Question: You may not be able to tell that much but for some reason a few of the characters are being offset somehow, due to a flaw in my algorithm...If someone could figure out what is causing it, I would really appreciate it and any critique is welcome as I'm still very new at java.

Edit: If you look at the image above it's the E that is offset in WE on the left and right side
Edit: I think it may be in my calculation of the size of text vs size of circle
Edit: Ok so when I enter 600 for width and height everything seems to fall in place, but as it gets smaller from say 250 for example the characters start becoming more offset and overlapping
Main class:
'''
import javafx.application.Application;
import javafx.geometry.Insets;
import javafx.geometry.Pos;
import javafx.scene.Scene;
import javafx.scene.layout.GridPane;
import javafx.stage.Stage;
/**
* Created by John on 7/11/2014.
*/
public class Prog14_05 extends Application {
@Override
public void start(Stage primaryStage) {
// Create Pane
circularText phrase = new circularText("WE ARE ANONYMOUS, " +
"WE ARE LEGION, WE DO NOT FORGIVE, WE DO NOT FORGET ",
480, 480);
// Place clock and label in border pane
GridPane pane = new GridPane();
pane.setPadding(new Insets(phrase.getTextSize() * 2));
pane.setAlignment(Pos.CENTER);
pane.setStyle("-fx-background-color: black");
pane.getChildren().add(phrase);
// Create a scene and place it in the stage
Scene scene = new Scene(pane);
primaryStage.setTitle("Exercise14_05");
primaryStage.setScene(scene);
primaryStage.show();
}
}
'''
circularText Class:
'''
import javafx.scene.layout.Pane;
import javafx.scene.paint.Color;
import javafx.scene.shape.Circle;
import javafx.scene.text.Font;
import javafx.scene.text.Text;
/**
* Created by John on 7/11/2014.
*/
public class circularText extends Pane {
double textSize = 30;
String string = "";
String fontName = "";
Font font;
// Pane's width and height
private double w = 250, h = 250;
/** Create Constructor */
public circularText (String phrase, double w, double h) {
this.w = w;
this.h = h;
this.string = phrase;
textSize = (this.w / this.string.length()) * 2;
Font font = new Font("Times Roman", textSize);
paintText(this.string, this.font);
}
/** Set new font */
public void setFont(String name) {
Font font = new Font(name, textSize);
this.font = font;
this.fontName = name;
paintText(this.string, this.font);
}
/** Return textSize */
public double getTextSize() {
return this.textSize;
}
/** Set textSize */
public void setTextSize(double textSize) {
this.textSize = textSize;
Font font = new Font(fontName, textSize);
this.font = font;
paintText(this.string, this.font);
}
/** Return pane's width */
public double getW() {
return w;
}
/** Set pane's width */
public void setW(double w) {
this.w = w;
textSize = (this.w / this.string.length()) * 2;
paintText(this.string, this.font);
}
/** Return pane's height */
public double getH() {
return h;
}
/** Set pane's height */
public void setH(double h) {
this.h = h;
textSize = (this.w / this.string.length()) * 2;
paintText(this.string, this.font);
}
/** Paint the Letters */
protected void paintText(String phrase, Font font) {
// Initialize parameters
double radius = Math.min(w, h) * 0.8 * 0.5;
double centerX = w / 2;
double centerY = h / 2;
double size = radius / 4 - this.getTextSize();
// Draw circle
Circle circle = new Circle(centerX - size - textSize, centerY - size,
radius);
circle.setFill(null);
circle.setStroke(null);
getChildren().clear();
getChildren().add(circle);
// Place text in a circular pattern
int i = 0;
double degree = 360 / phrase.length();
for (double degrees = 0; i < phrase.length(); i++, degrees += degree) {
double pointX = circle.getCenterX() + circle.getRadius() *
Math.cos(Math.toRadians(degrees));
double pointY = circle.getCenterY() + circle.getRadius() *
Math.sin(Math.toRadians(degrees));
Text letter = new Text(pointX, pointY, phrase.charAt(i) + "");
letter.setFont(font);
letter.setFill(Color.LIME);
letter.setRotate(degrees + 90);
getChildren().add(letter);
}
}
}
'''
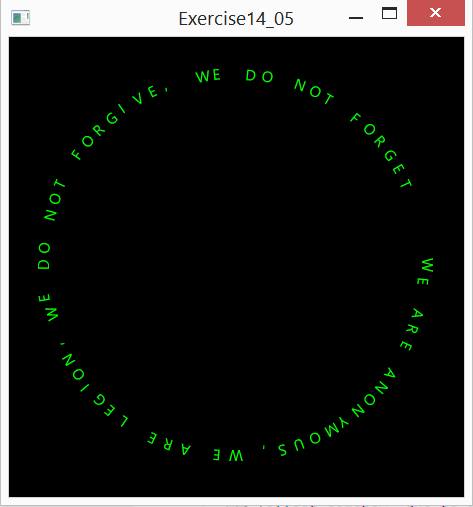
Answer: Alright here is what I got so far, let me know what you all think and what can be improved upon...
'''
import javafx.scene.layout.Pane;
import javafx.scene.paint.Color;
import javafx.scene.paint.Paint;
import javafx.scene.text.Font;
import javafx.scene.text.Text;
import javafx.scene.text.TextAlignment;
/**
* Created by John on 7/11/2014.
*/
public class CircularText extends Pane {
private double circleWidth;
private double circleHeight;
private double textSize;
private double textStartDegree;
private double textRotate;
private double gapSpacing;
private double offSetX;
private double offSetY;
private Font font;
private Paint textFill;
private String fontName;
final String text;
/** Default Constructor */
public CircularText(String text) {
this.circleWidth = 250;
this.circleHeight = 250;
this.text = text;
textSize = (this.circleWidth / this.text.length()) * 2;
this.font = new Font("Times Roman", textSize);
this.textFill = Color.BLACK;
this.textStartDegree = 240;
this.textRotate = 90;
this.gapSpacing = 0.975;
this.offSetX = 4;
this.offSetY = 3;
paintText(this.text, this.font);
}
/** Create Constructor */
public CircularText (String text, double w, double h) {
this.circleWidth = w;
this.circleHeight = h;
this.text = text;
textSize = (this.circleWidth / (this.text.length()) * 2);
this.font = new Font("Times Roman", textSize);
this.textFill = Color.BLACK;
this.textStartDegree = 240;
this.textRotate = 90;
this.gapSpacing = 0.975;
this.offSetX = 4;
this.offSetY = 3;
paintText(this.text, this.font);
}
/** Get font color */
public Paint getTextFill() {
return textFill;
}
/** Set font color */
public void setTextFill(Paint textFill) {
this.textFill = textFill;
this.font = new Font(fontName, textSize);
paintText(this.text, this.font);
}
/** Get starting position for text */
public double getTextStartDegree() {
return textStartDegree;
}
/** Set starting position for text */
public void setTextStartDegree(double textStartDegree) {
this.textStartDegree = textStartDegree;
this.font = new Font(fontName, textSize);
paintText(this.text, this.font);
}
/** Get letter rotation */
public double getTextRotate() {
return textRotate;
}
/** Set letter rotation */
public void setTextRotate(double textRotate) {
this.textRotate = textRotate;
this.font = new Font(fontName, textSize);
paintText(this.text, this.font);
}
/** Get spacing between ending and beginning of phrase */
public double getGapSpacing() {
return gapSpacing;
}
/** Set spacing between ending and beginning of phrase */
public void setGapSpacing(double gapSpacing) {
this.gapSpacing = gapSpacing;
this.font = new Font(fontName, textSize);
paintText(this.text, this.font);
}
/** Get current font */
public Font getFont() {
return this.font;
}
/** Set new font */
public void setFont(String name) {
this.font = new Font(name, textSize);
this.fontName = name;
paintText(this.text, this.font);
}
/** Return textSize */
public double getTextSize() {
return this.textSize;
}
/** Set textSize */
public void setTextSize(double textSize, double offSetX, double offSetY) {
this.textSize = textSize;
this.offSetX = offSetX;
this.offSetY = offSetY;
this.font = new Font(fontName, textSize);
paintText(this.text, this.font);
}
/** Return circle's width */
public double getCircleWidth() {
return circleWidth;
}
/** Set circle's width */
public void setCircleWidth(double w) {
this.circleWidth = w;
textSize = (this.circleWidth / this.text.length()) * 2;
paintText(this.text, this.font);
}
/** Return circle's height */
public double getCircleHeight() {
return circleHeight;
}
/** Set circle's height */
public void setCircleHeight(double h) {
this.circleHeight = h;
textSize = (this.circleWidth / this.text.length()) * 2;
paintText(this.text, this.font);
}
/** Paint the Letters */
protected void paintText(String text, Font font) {
getChildren().clear();
// Initialize parameters
double radius = Math.min(circleWidth, circleHeight) * 0.8 * 0.5;
double centerX = circleWidth / 2;
double centerY = circleHeight / 2;
// Place text in a circular pattern
int i = 0;
double degree = 360.0 / (text.length() / this.gapSpacing);
for (double degrees = this.textStartDegree;
i < text.length(); i++, degrees += degree) {
double pointX = centerX + radius *
Math.cos(Math.toRadians(degrees)) - (this.textSize) *
this.offSetX;
double pointY = centerY + radius *
Math.sin(Math.toRadians(degrees)) - (this.textSize) *
this.offSetY;
Text letter = new Text(pointX, pointY,
String.valueOf(text.charAt(i)));
letter.setFont(font);
letter.setFill(this.textFill);
letter.setRotate(degrees + this.textRotate);
letter.setTextAlignment(TextAlignment.CENTER);
getChildren().add(letter);
}
}
}
'''
After testing this with Courier New font, it appears to render flawlessly. I also tested this with other fonts and everything still rendered correctly. It appears the flaw in my code was correlated with the Circle object I had created for troubleshooting and for some reason decided to use in my algorithm. After removing this Circle object and fixing small flaws in my code and adding flexibility, everything works perfectly :)

'''
import javafx.application.Application;
import javafx.geometry.Insets;
import javafx.geometry.Pos;
import javafx.scene.Scene;
import javafx.scene.layout.GridPane;
import javafx.scene.paint.Color;
import javafx.stage.Stage;
/**
* Created by John on 7/11/2014.
*/
public class Prog14_05 extends Application {
@Override
public void start(Stage primaryStage) {
// Create Pane
CircularText phrase = new CircularText("TESTING MY CIRCULAR" +
"TEXT OBJECT CLASS",
500, 500);
phrase.setFont("Courier New");
phrase.setTextFill(Color.LIME);
phrase.setTextSize(20);
// Place clock and label in border pane
GridPane pane = new GridPane();
pane.setPadding(new Insets(phrase.getTextSize()));
pane.setAlignment(Pos.CENTER);
pane.setStyle("-fx-background-color: black");
pane.getChildren().add(phrase);
// Create a scene and place it in the stage
Scene scene = new Scene(pane);
primaryStage.setTitle("Exercise14_05");
primaryStage.setScene(scene);
primaryStage.show();
}
}
'''
P.S Test my code and let me know if you find any bugs, Thanks for everyone's help